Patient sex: F
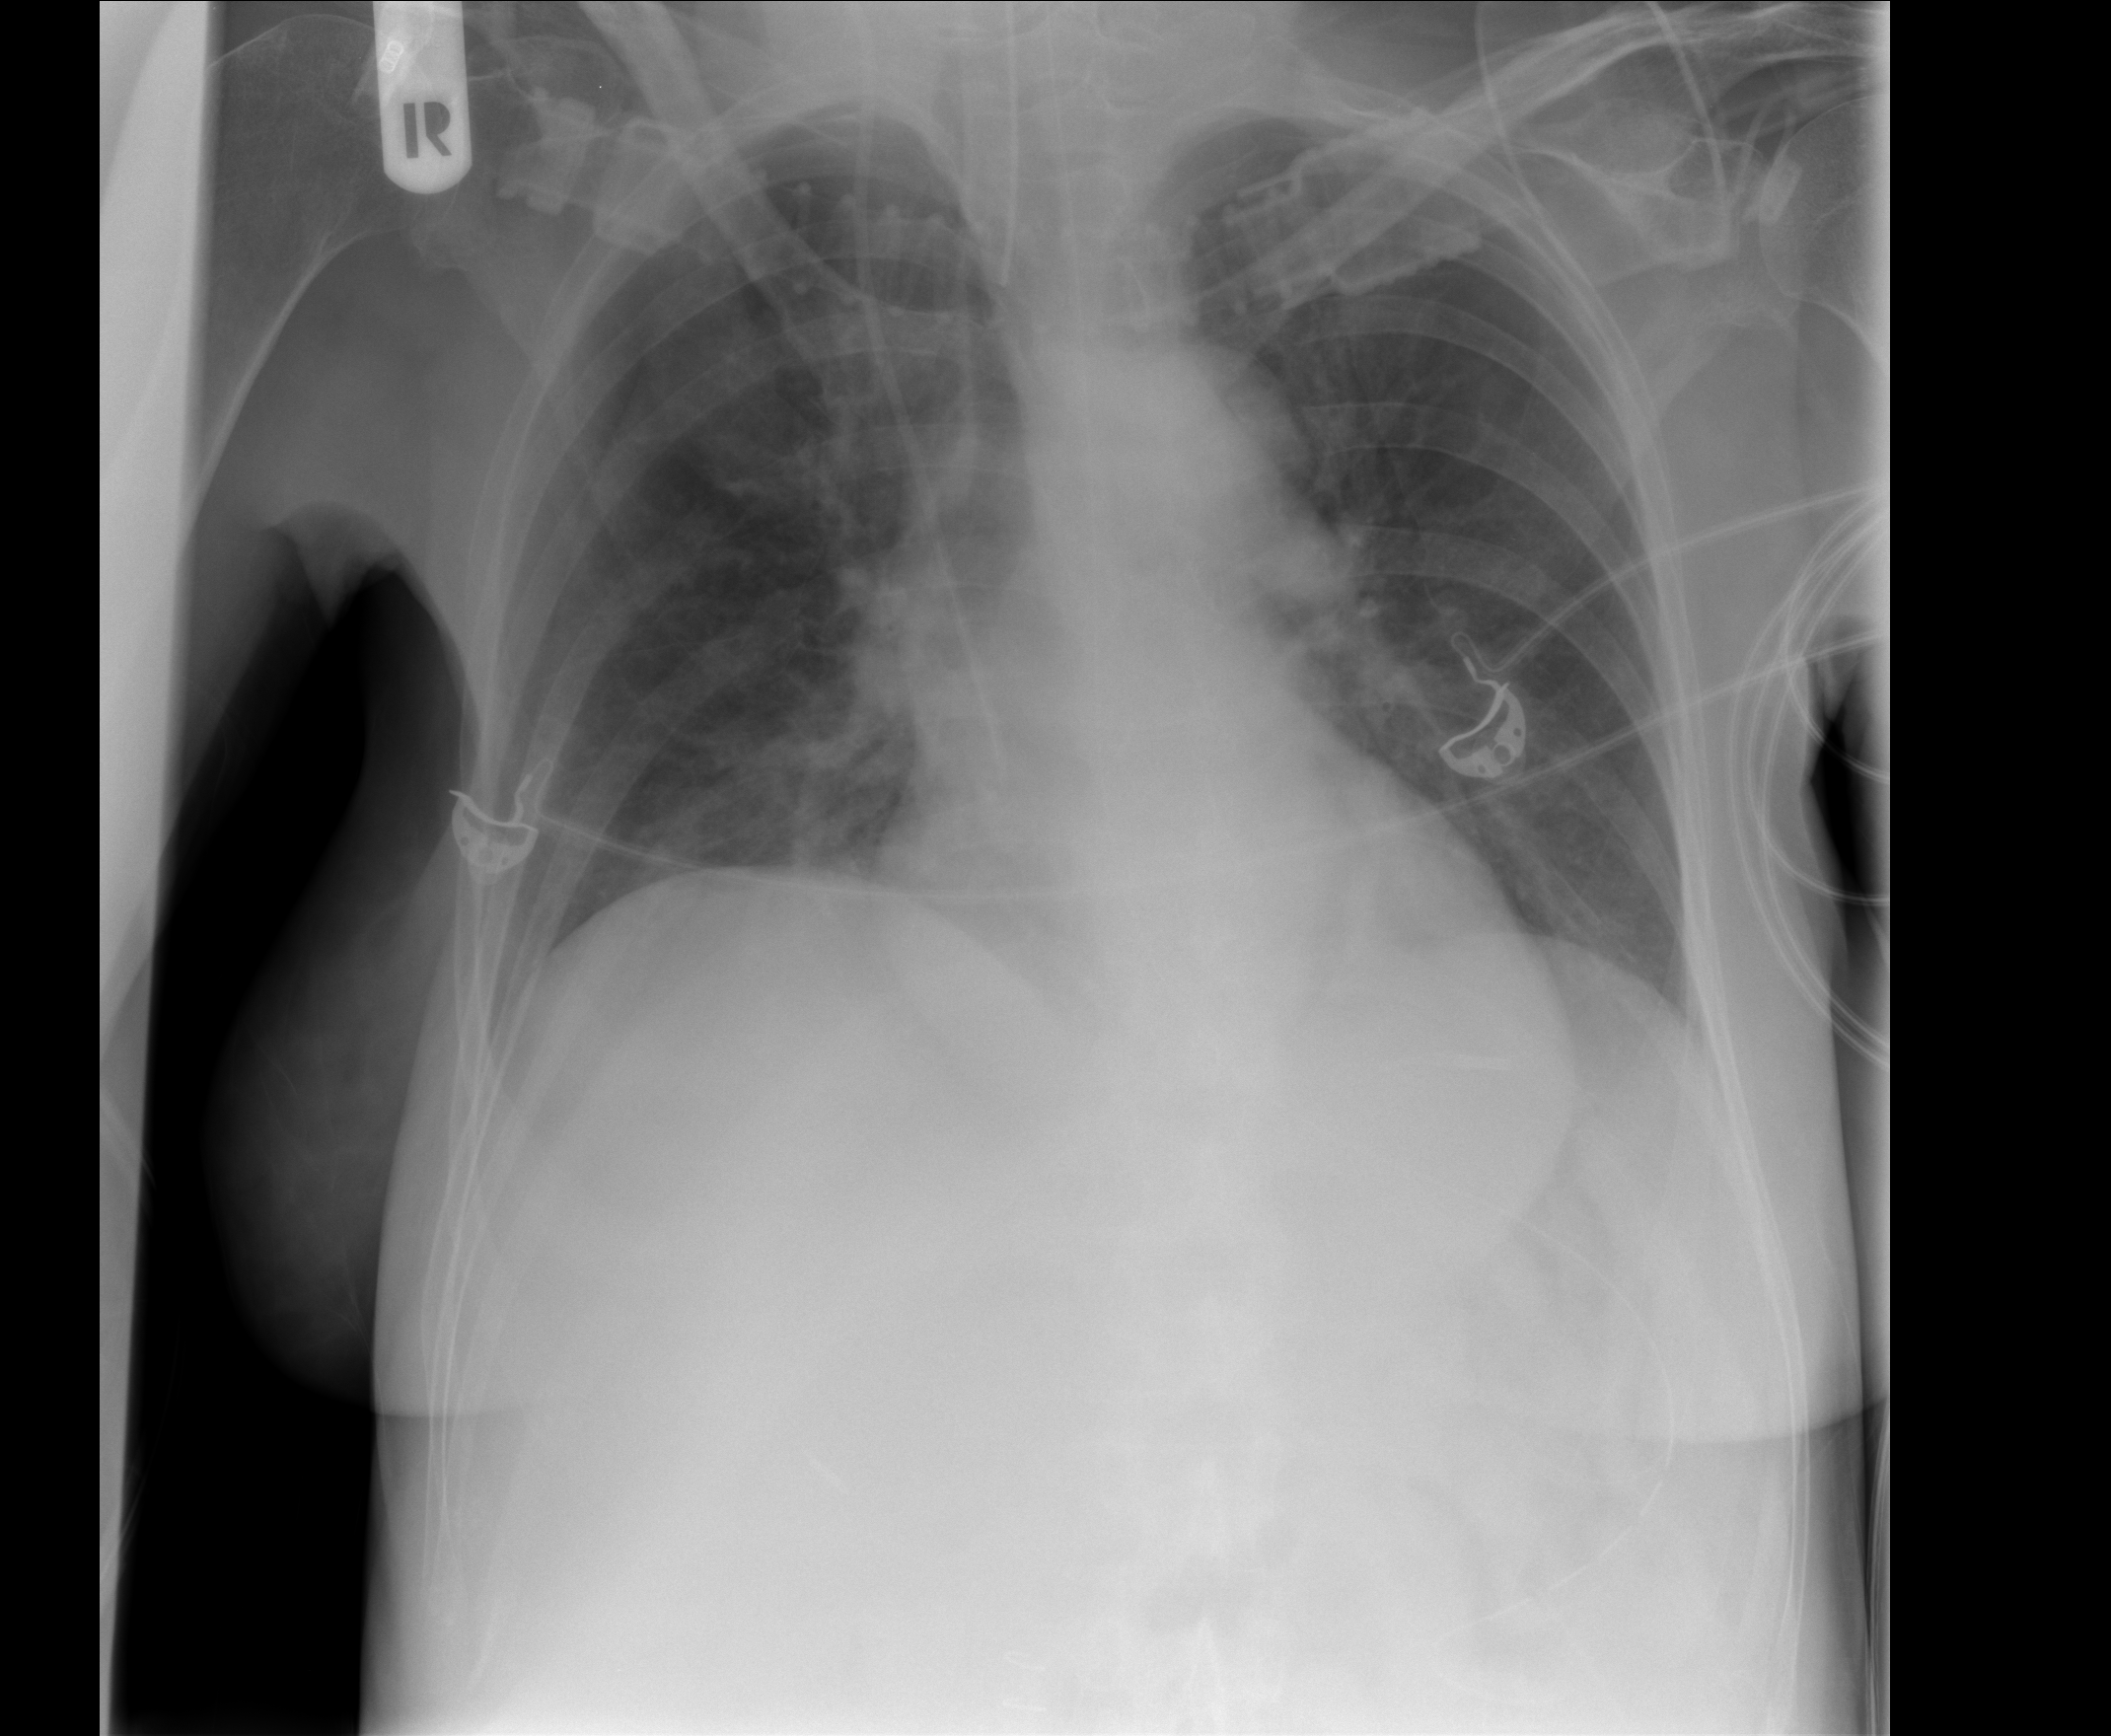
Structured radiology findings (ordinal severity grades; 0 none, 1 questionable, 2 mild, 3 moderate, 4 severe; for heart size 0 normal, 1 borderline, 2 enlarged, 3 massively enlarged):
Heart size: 0
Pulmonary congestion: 0
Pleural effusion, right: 0
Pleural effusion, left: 0
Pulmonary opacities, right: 0
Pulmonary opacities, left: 0
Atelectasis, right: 1
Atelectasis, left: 0